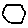
Label: hexagon